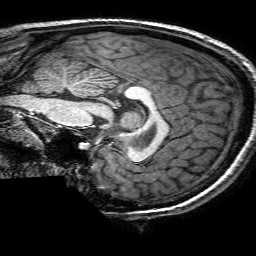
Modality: T1w
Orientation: sagittal
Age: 20
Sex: male